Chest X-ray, PA view. Patient: 53 years old, sex F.
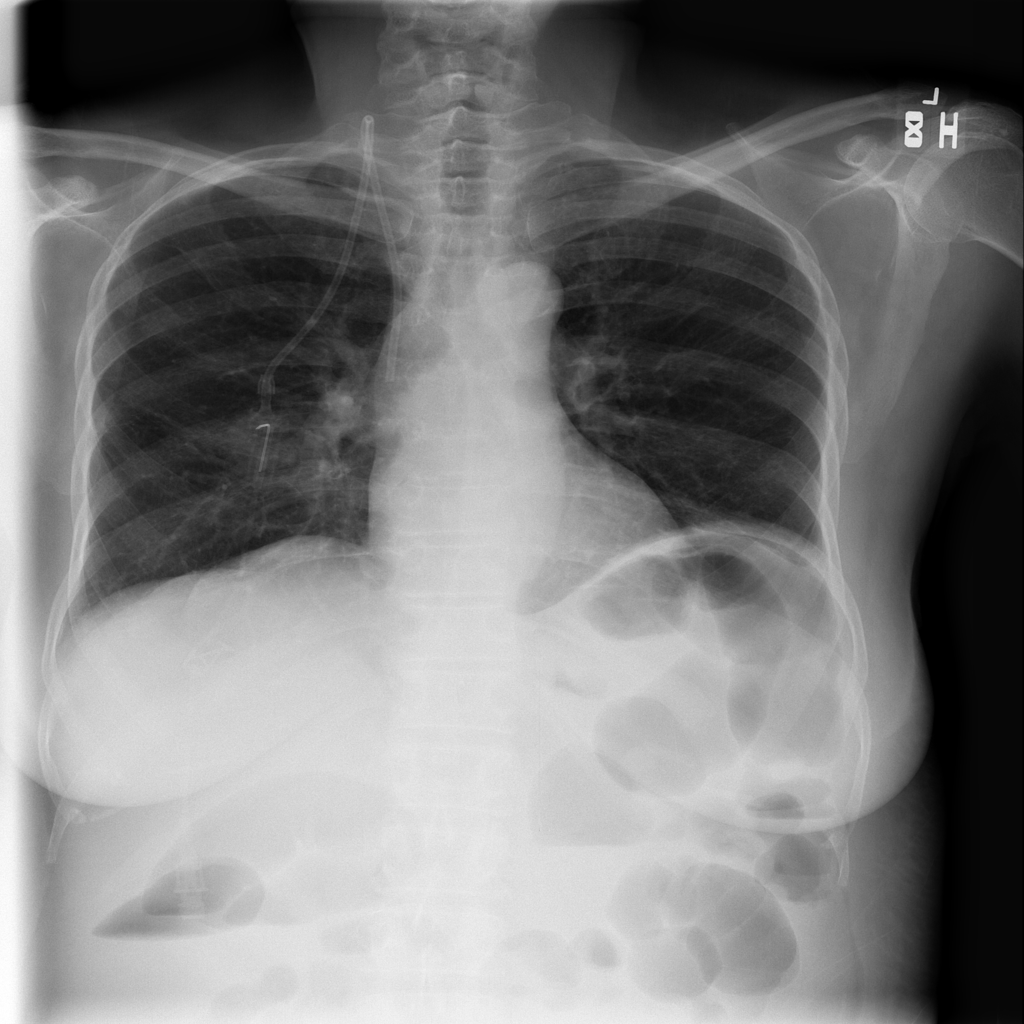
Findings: Pneumonia